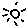
Label: sun